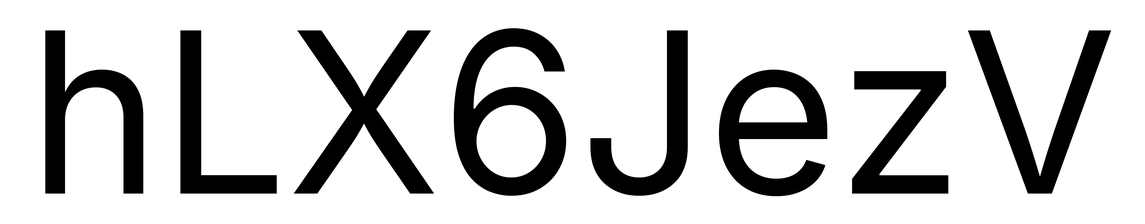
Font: Inter_Regular